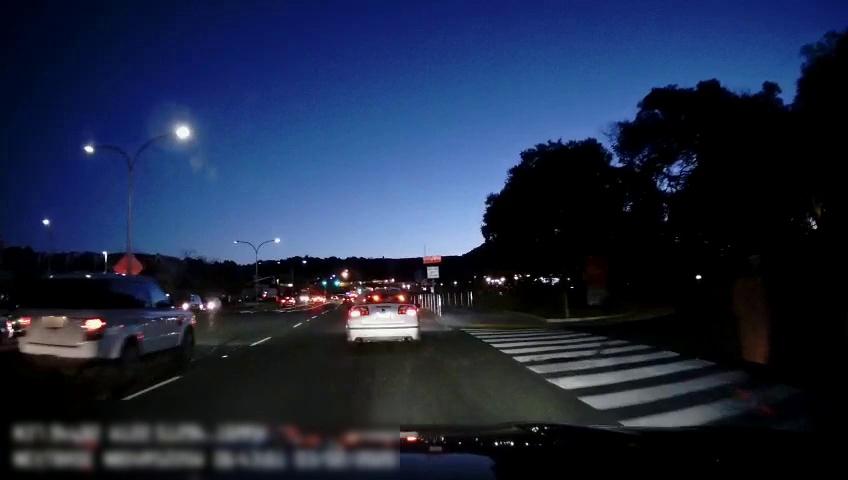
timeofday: Night
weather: Other
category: Drivable Space
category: Vehicles | Car
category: Vehicles | SUV
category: Vehicles | SUV
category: Vehicles | SUV
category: Vehicles | SUV
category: Lanes | Current Lane
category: Lanes | Alternate Lane
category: Traffic | Signs
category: Traffic | Signs